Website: bh-photo
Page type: receipt
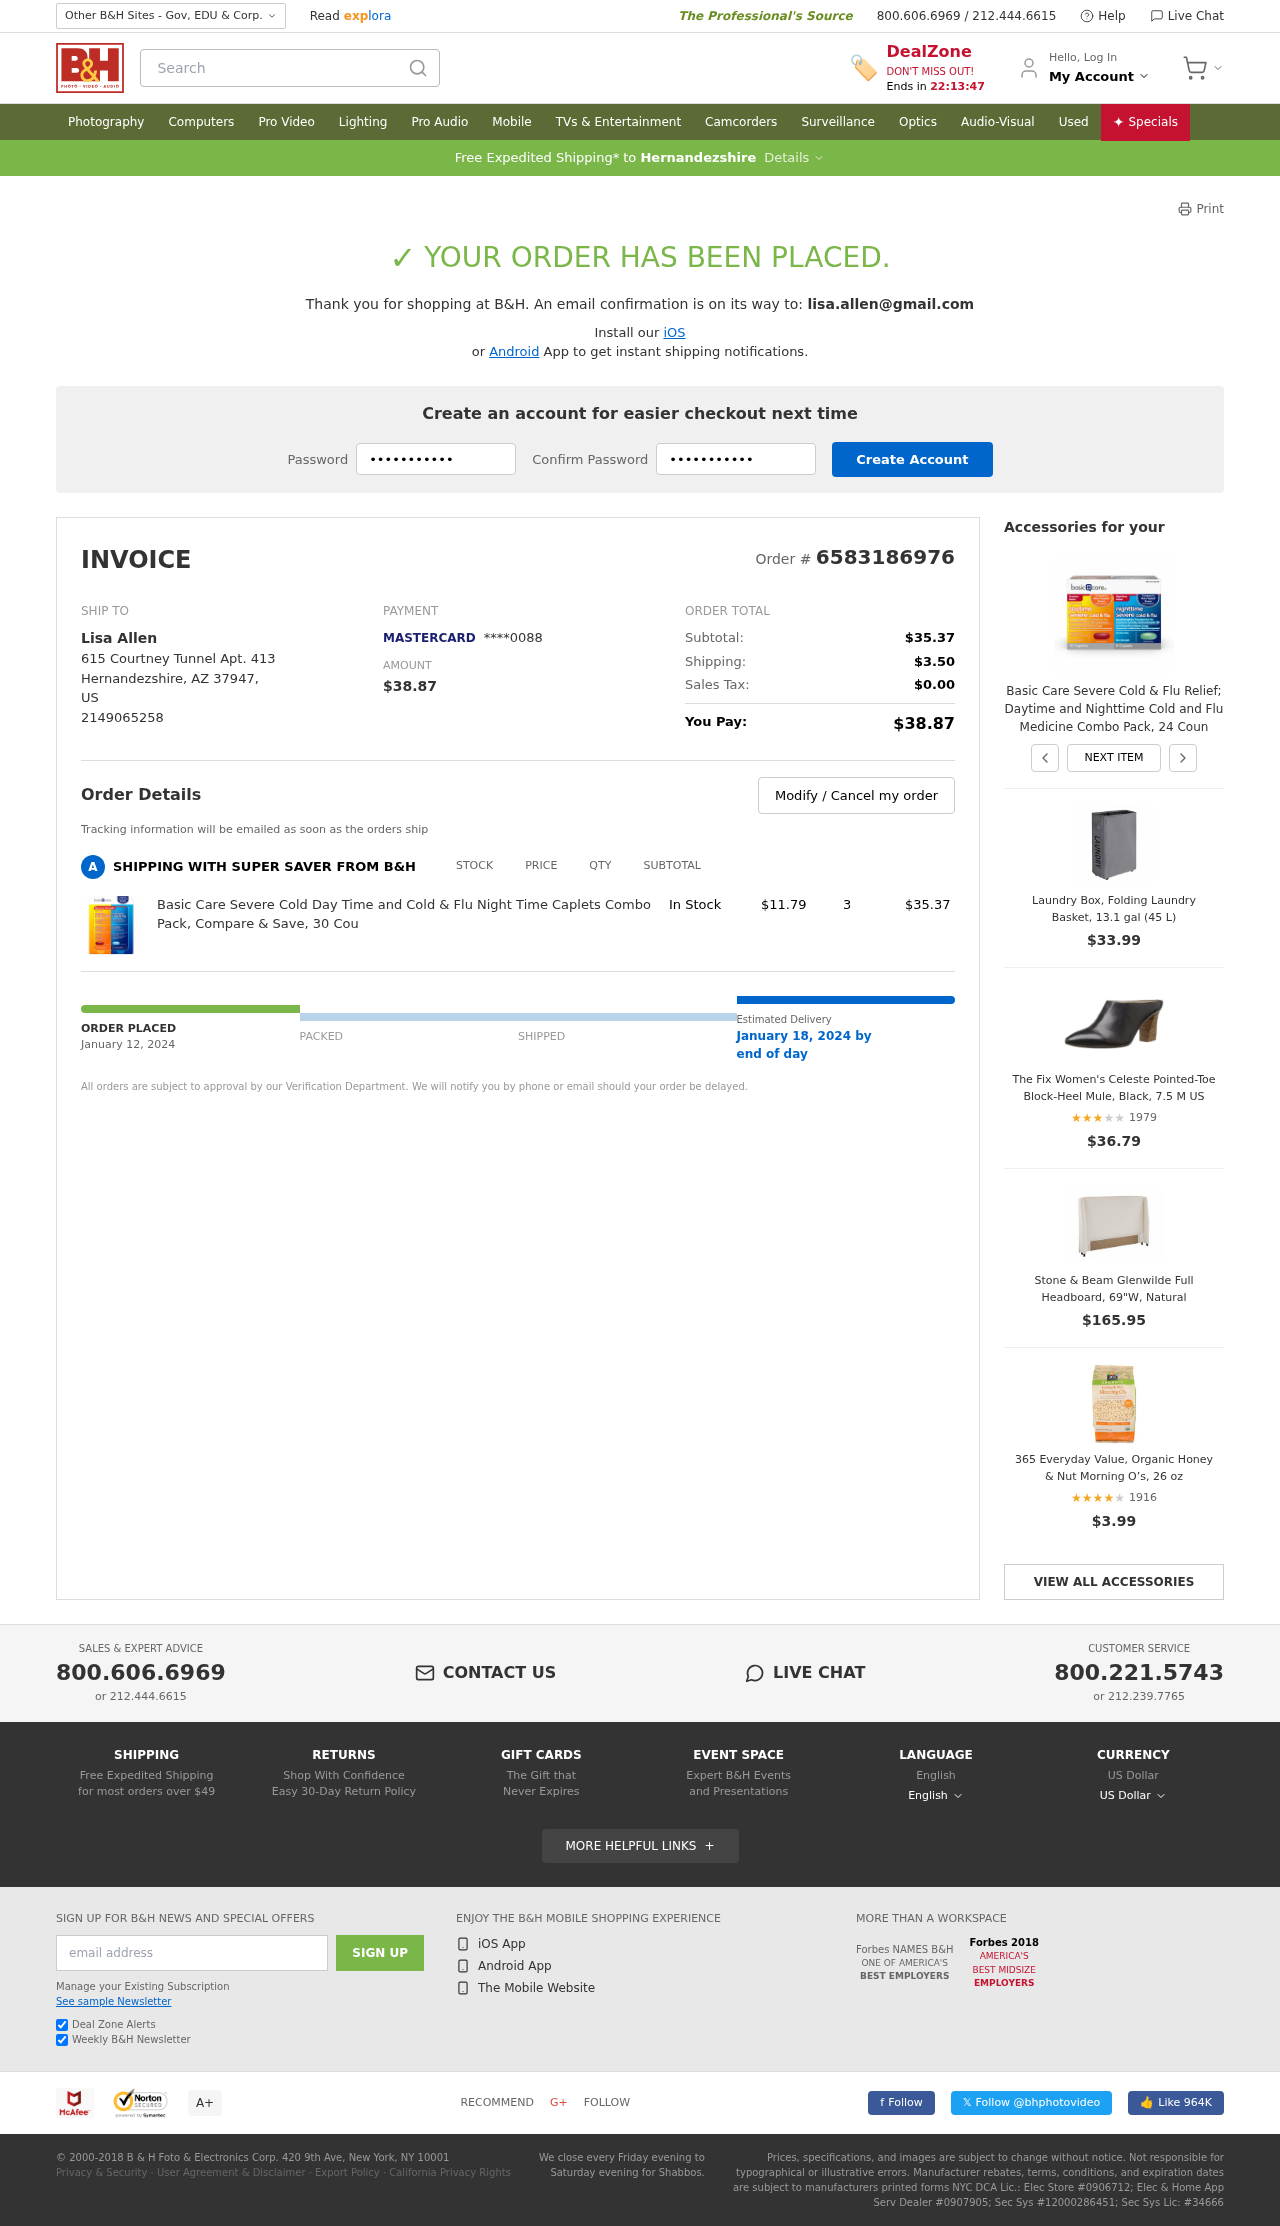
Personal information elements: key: PII_CARD_LAST4
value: ****0088
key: PII_CARD_TYPE
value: MASTERCARD
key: PII_CITY
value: Hernandezshire
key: PII_COUNTRY_CODE
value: US
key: PII_EMAIL
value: lisa.allen@gmail.com
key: PII_FULLNAME
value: Lisa Allen
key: PII_PHONE
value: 2149065258
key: PII_POSTCODE
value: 37947
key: PII_STATE_ABBR
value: AZ
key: PII_STREET
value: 615 Courtney Tunnel Apt. 413
Product elements: key: PRODUCT1_NAME
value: Basic Care Severe Cold Day Time and Cold & Flu Night Time Caplets Combo Pack, Compare & Save, 30 Cou
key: PRODUCT1_PRICE
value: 11.79
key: PRODUCT1_QUANTITY
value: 3
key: PRODUCT2_NAME
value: Basic Care Severe Cold & Flu Relief; Daytime and Nighttime Cold and Flu Medicine Combo Pack, 24 Coun
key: PRODUCT3_NAME
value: Laundry Box, Folding Laundry Basket, 13.1 gal (45 L)
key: PRODUCT3_PRICE
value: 33.99
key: PRODUCT4_NAME
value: The Fix Women's Celeste Pointed-Toe Block-Heel Mule, Black, 7.5 M US
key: PRODUCT4_NUM_RATINGS
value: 1979
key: PRODUCT4_PRICE
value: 36.79
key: PRODUCT4_RATING
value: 3.3
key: PRODUCT5_NAME
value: Stone & Beam Glenwilde Full Headboard, 69"W, Natural
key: PRODUCT5_PRICE
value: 165.95
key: PRODUCT6_NAME
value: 365 Everyday Value, Organic Honey & Nut Morning O’s, 26 oz
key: PRODUCT6_NUM_RATINGS
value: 1916
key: PRODUCT6_PRICE
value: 3.99
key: PRODUCT6_RATING
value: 4
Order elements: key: ORDER_ID
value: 6583186976
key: ORDER_TOTAL
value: $38.87
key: ORDER_SUBTOTAL
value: $35.37
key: ORDER_SHIPPING_COST
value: $3.50
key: ORDER_TAX
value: $0.00
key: ORDER_DATE
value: January 12, 2024
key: ORDER_DELIVERY_DATE
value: January 18, 2024 by
Search elements: key: HEADER_SEARCH
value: Search